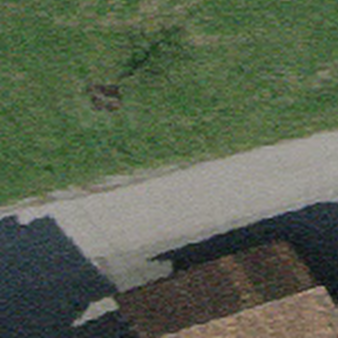
Label: other